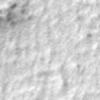
Label: no_change